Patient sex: M
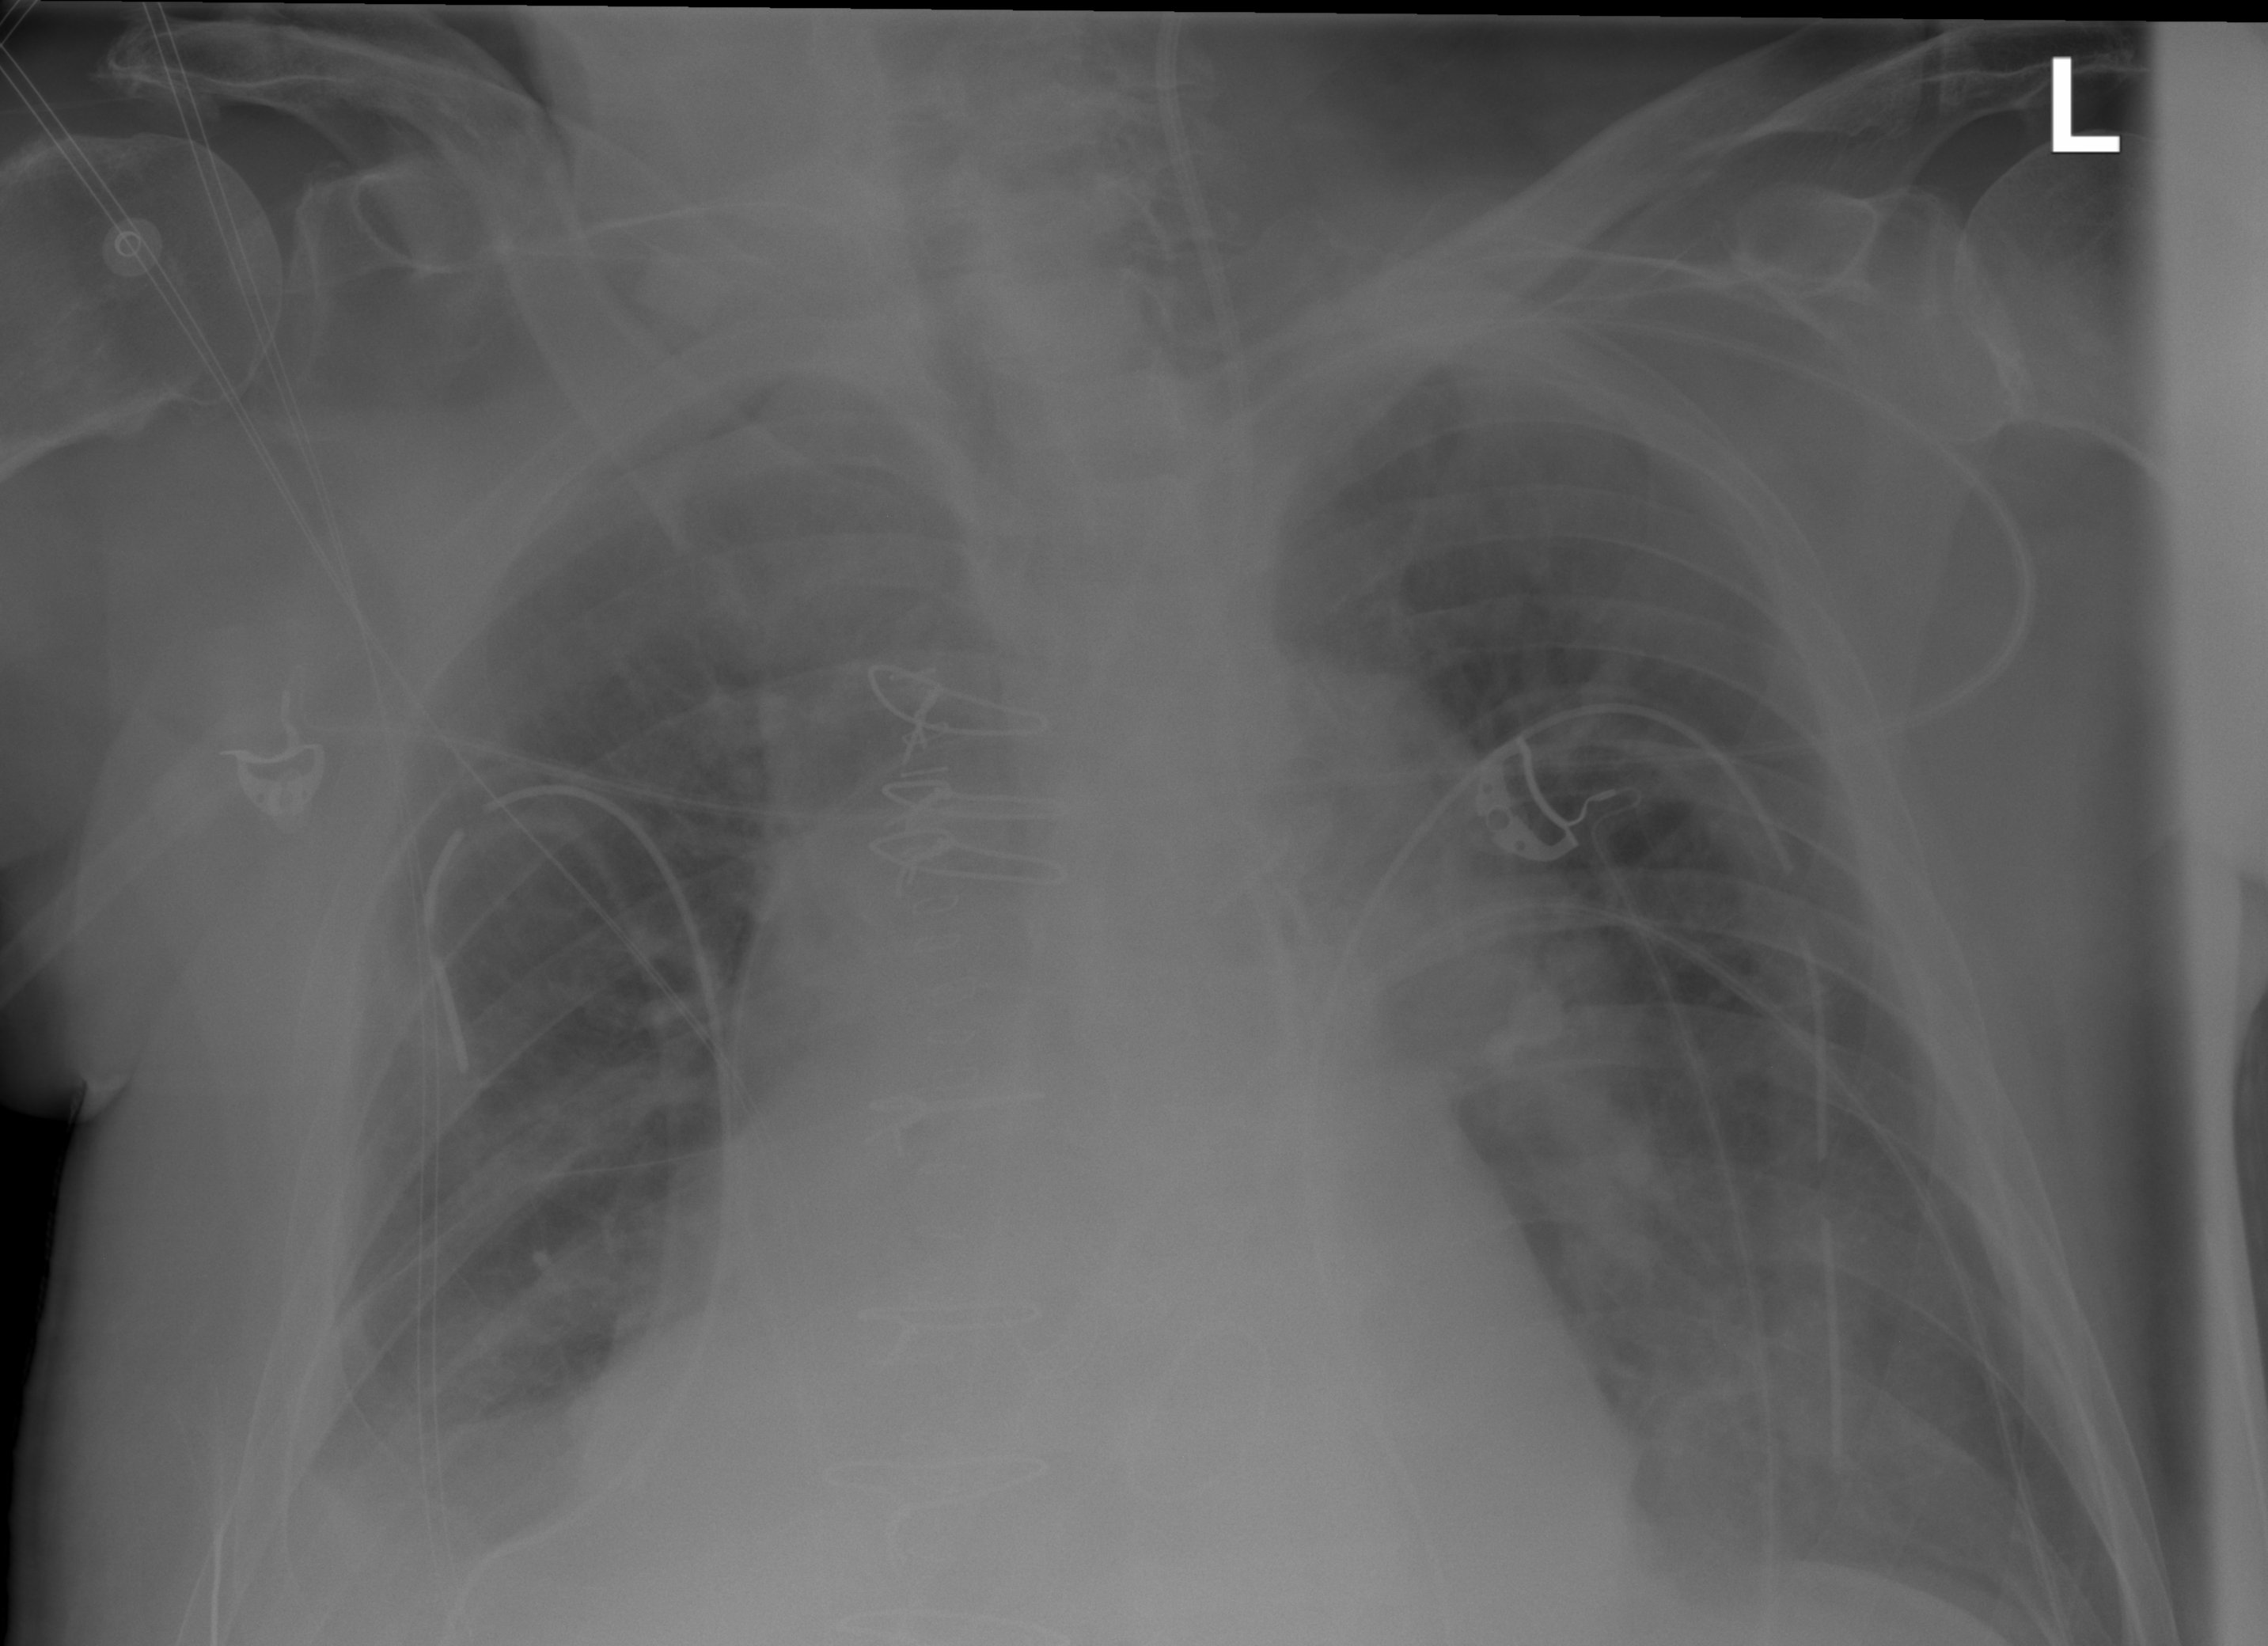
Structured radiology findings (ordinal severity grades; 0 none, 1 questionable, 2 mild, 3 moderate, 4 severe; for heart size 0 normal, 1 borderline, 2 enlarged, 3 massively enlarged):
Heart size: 0
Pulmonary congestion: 0
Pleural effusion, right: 2
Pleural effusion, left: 2
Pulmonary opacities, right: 0
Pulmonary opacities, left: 0
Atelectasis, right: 2
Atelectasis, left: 2